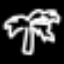
Label: palm tree